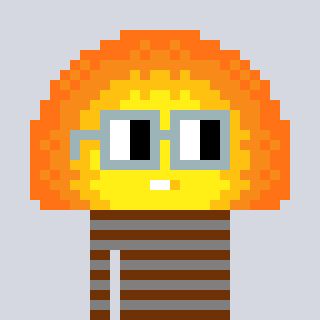
a pixel art character with square dark gray glasses, a sunset-shaped head and a bluegrey-colored body on a cool background